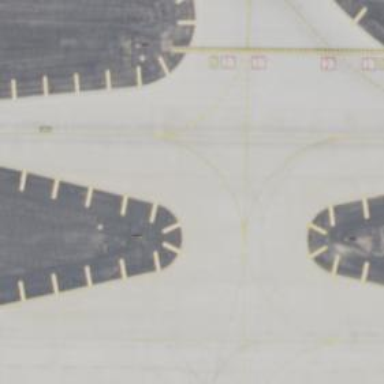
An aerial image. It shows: Image of taxiway at airport.